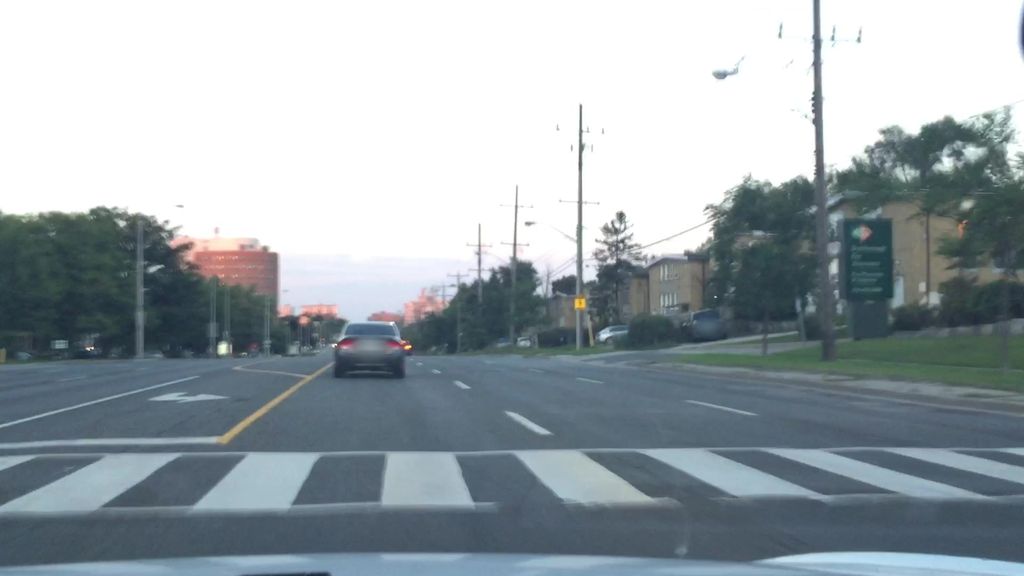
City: toronto